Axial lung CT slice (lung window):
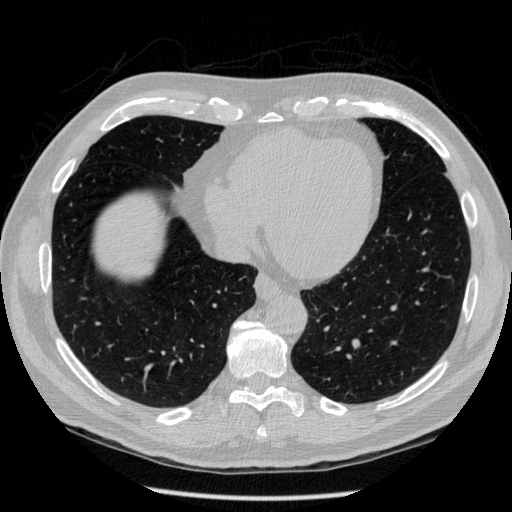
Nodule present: no